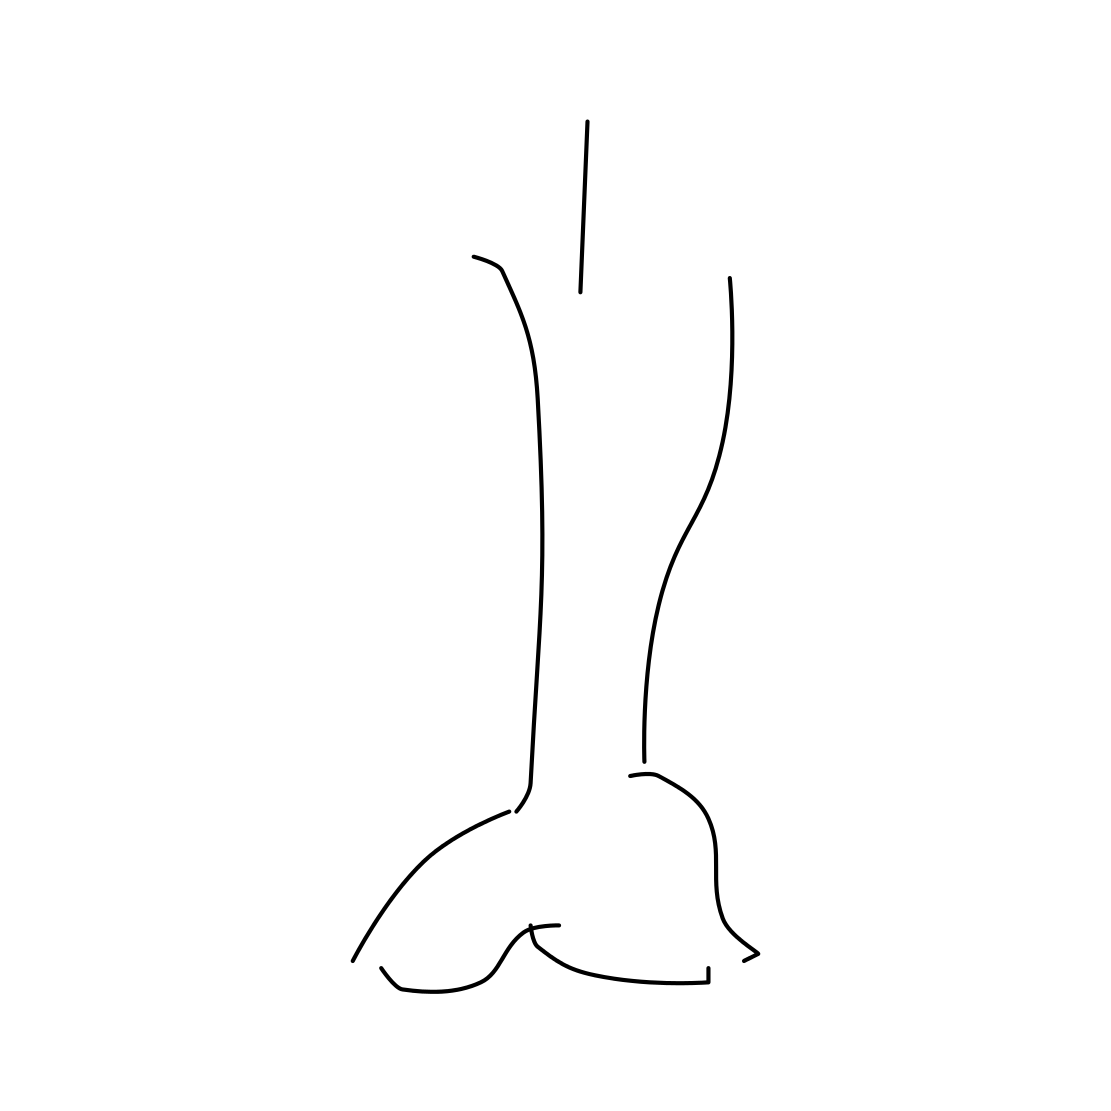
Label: nose